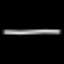
Label: line